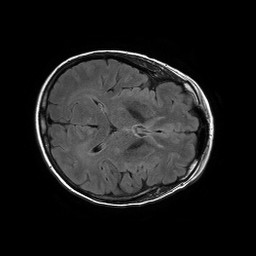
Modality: FLAIR
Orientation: axial
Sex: female
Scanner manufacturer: philips
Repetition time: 11 s
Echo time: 0.125 s